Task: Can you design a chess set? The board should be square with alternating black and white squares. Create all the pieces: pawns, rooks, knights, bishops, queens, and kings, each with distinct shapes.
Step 613:
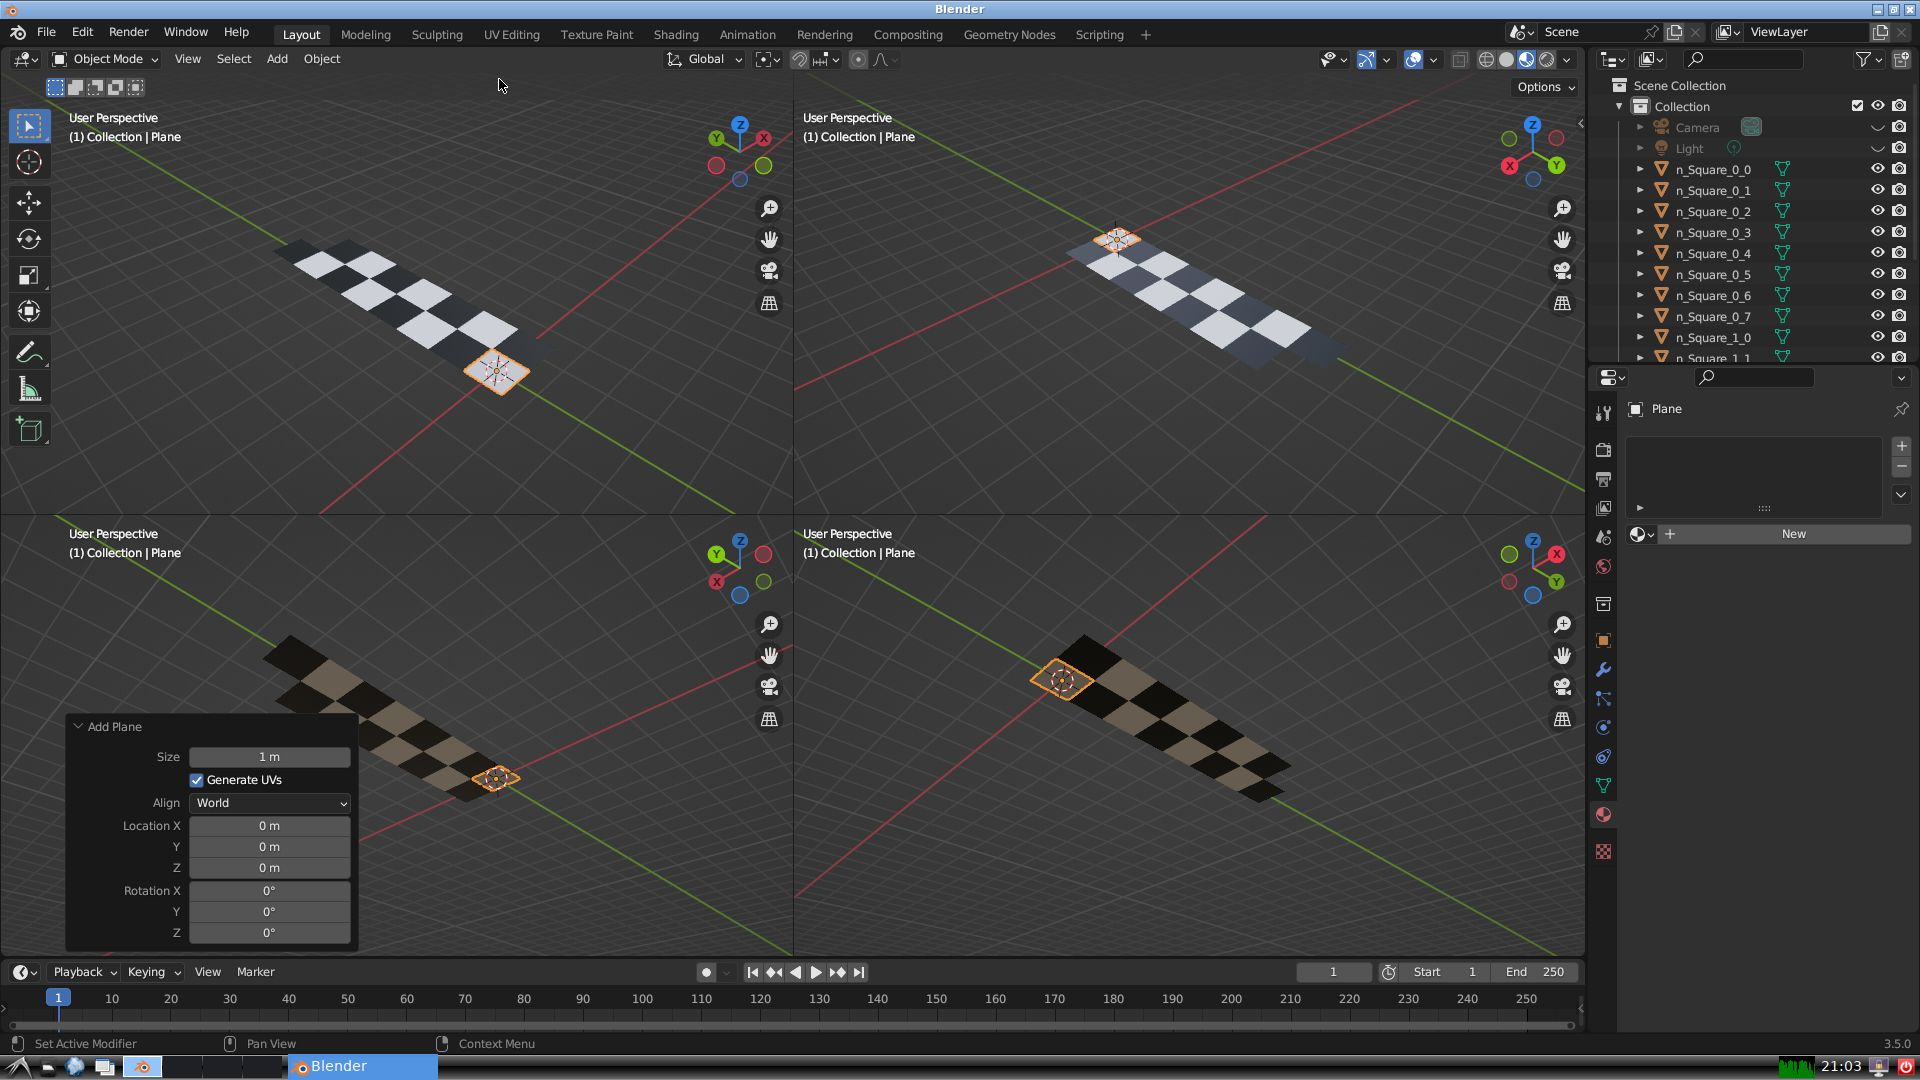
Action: {"mouse_move": [270, 758]}